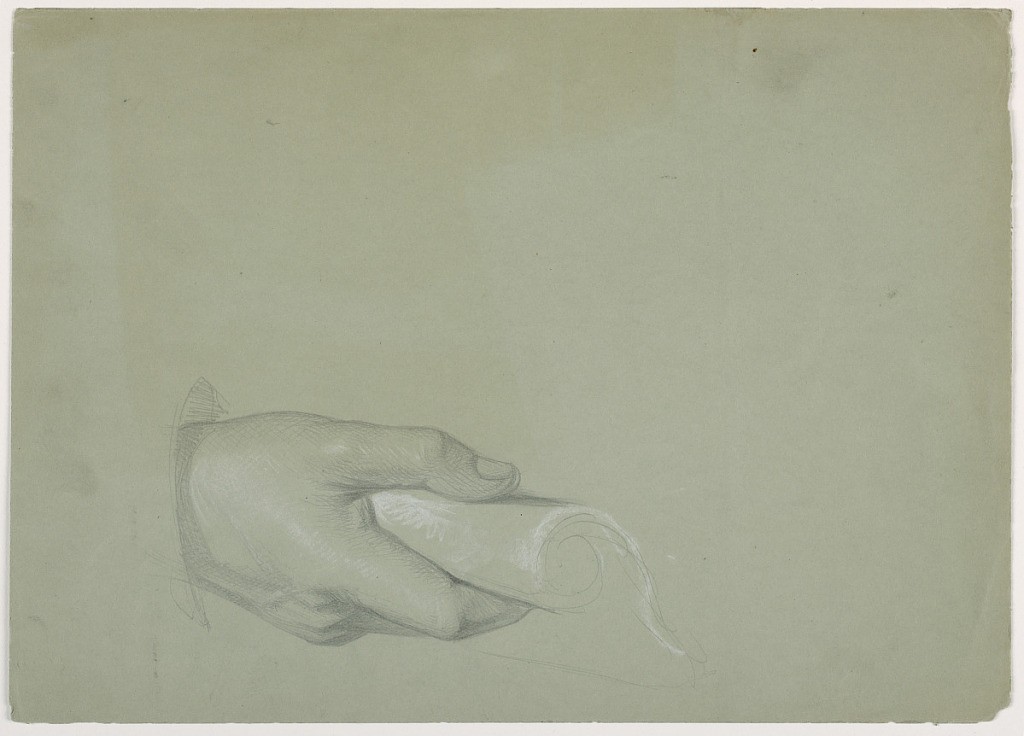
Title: Study of a Man's Hand for "Tribute Money"
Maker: Daniel Huntington, American, 1816–1906
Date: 1852
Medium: Graphite, white chalk on grey wove paper
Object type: Drawing
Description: Study of a man's right hand holding a roll of paper.